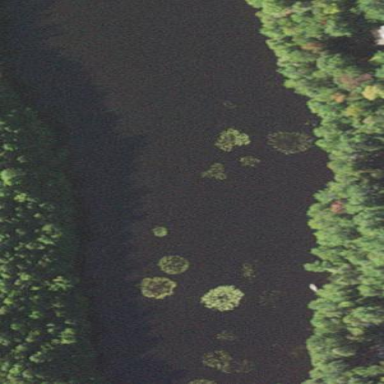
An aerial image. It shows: Serene pond surrounded by nature.